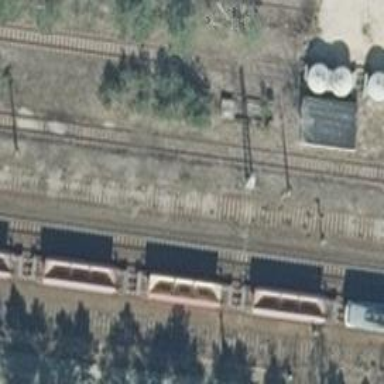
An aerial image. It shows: Abandoned spur railway.